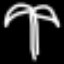
Label: palm tree